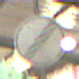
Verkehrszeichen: EndeSaemtlicherBegrenzungen
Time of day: MorningAfternoon
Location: Roofed (Special)
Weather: NotSpecified
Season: NotSpecified
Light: Artificial